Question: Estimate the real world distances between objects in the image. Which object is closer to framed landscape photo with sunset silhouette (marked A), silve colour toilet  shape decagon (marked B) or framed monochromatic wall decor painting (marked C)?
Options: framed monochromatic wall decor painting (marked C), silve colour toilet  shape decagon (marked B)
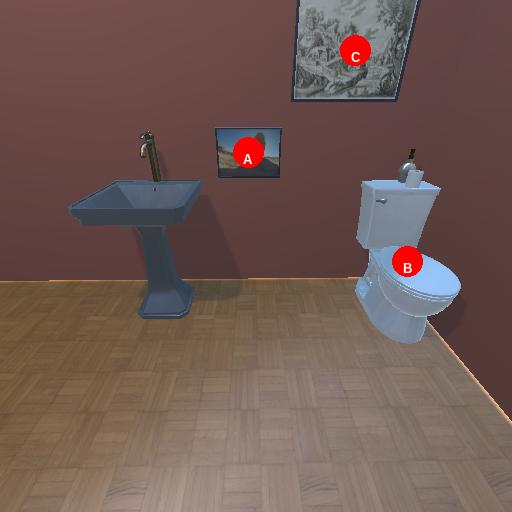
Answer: framed monochromatic wall decor painting (marked C)